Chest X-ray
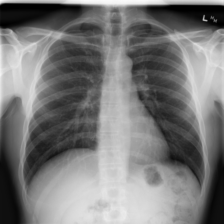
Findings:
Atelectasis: negative
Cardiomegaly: negative
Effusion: negative
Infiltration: negative
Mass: negative
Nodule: negative
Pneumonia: negative
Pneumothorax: negative
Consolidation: negative
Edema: negative
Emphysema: negative
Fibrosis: negative
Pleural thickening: negative
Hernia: negative